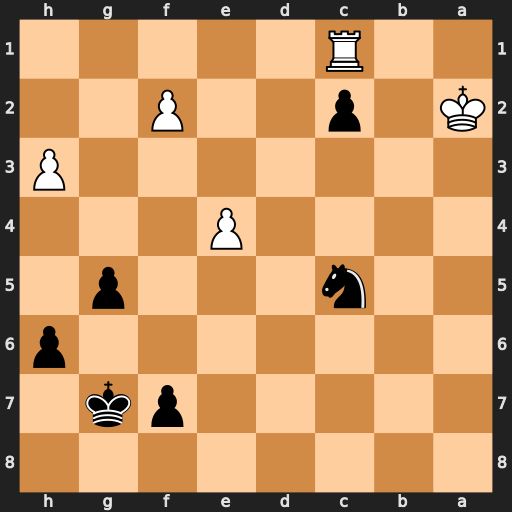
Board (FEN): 8/5pk1/7p/2n3p1/4P3/7P/K1p2P2/2R5
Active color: b
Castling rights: -
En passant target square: -
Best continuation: Nd3 Rxc2 Nb4+ Kb2 Nxc2